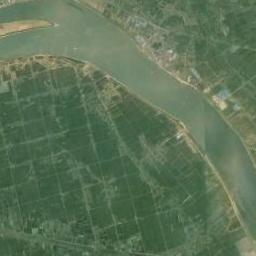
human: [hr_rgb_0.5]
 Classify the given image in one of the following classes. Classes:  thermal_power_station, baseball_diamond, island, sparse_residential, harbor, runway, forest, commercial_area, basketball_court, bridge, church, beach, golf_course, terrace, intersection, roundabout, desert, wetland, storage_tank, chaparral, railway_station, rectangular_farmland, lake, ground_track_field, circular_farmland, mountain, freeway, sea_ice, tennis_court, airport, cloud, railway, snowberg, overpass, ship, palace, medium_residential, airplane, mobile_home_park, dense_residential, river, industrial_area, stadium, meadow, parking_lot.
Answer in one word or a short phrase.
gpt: river